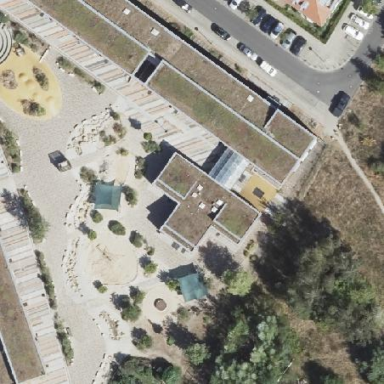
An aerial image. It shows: School building.